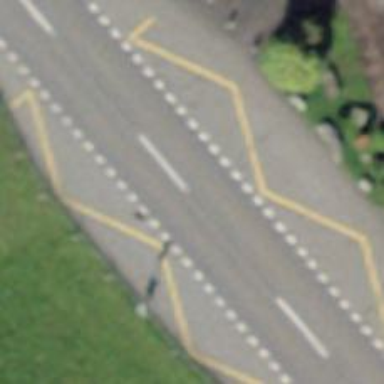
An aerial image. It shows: Bus stop with stop position for public transport.